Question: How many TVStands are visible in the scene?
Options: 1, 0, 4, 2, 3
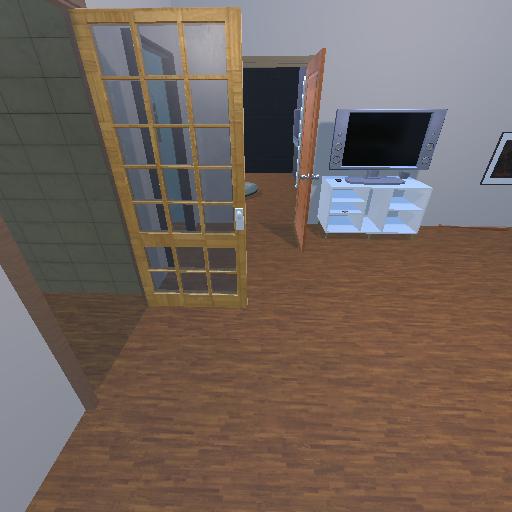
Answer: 1